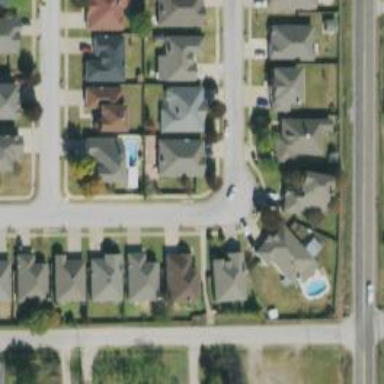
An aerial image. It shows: Smooth asphalt road in residential area.